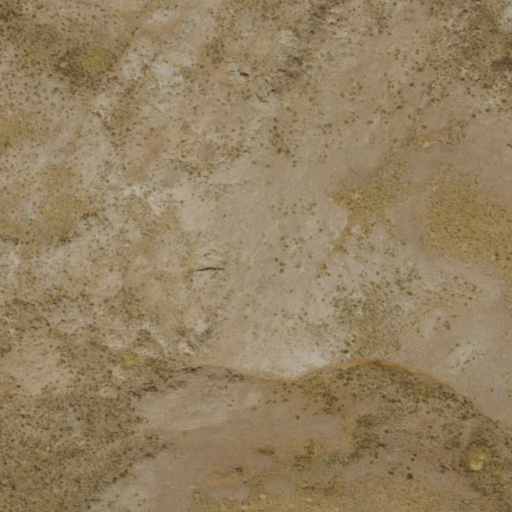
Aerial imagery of mountains in Nevada named Bone Mountains containing only shrub